Brain MRI, t2w sequence, axial 2D slice.
Patient: age 26, sex F, weight 90 kg, height 1.9 m
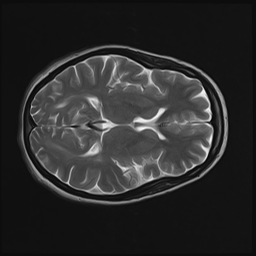